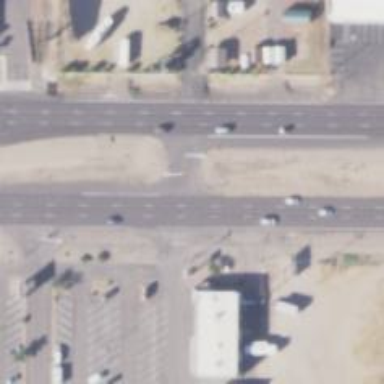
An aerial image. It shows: Asphalt road with primary link designation.